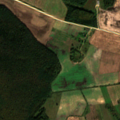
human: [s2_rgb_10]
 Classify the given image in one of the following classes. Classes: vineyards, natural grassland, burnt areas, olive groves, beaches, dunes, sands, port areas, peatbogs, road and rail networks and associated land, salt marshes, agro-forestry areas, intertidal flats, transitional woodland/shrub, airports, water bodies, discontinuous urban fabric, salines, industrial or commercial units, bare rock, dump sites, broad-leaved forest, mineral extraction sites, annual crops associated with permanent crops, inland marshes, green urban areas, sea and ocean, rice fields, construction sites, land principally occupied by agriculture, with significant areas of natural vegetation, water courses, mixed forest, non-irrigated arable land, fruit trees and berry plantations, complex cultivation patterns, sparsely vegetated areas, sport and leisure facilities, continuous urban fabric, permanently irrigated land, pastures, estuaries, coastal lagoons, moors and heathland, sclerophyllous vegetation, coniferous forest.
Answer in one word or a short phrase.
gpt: non-irrigated arable land, complex cultivation patterns, broad-leaved forest, mixed forest